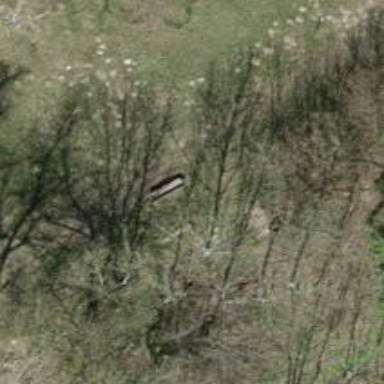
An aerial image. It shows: Brown bench.